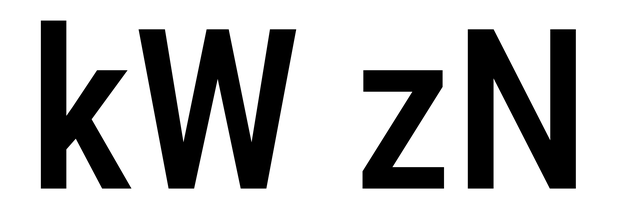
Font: Roboto_Condensed_Medium